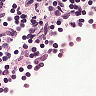
Metastatic tissue present: no